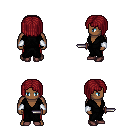
a pixel art fantasy rpg character, male body template, human, dark skin, gray robe, red pants, brunette pageboy hairstyle, white cloth bracers, maroon shoes, dagger, four views (front, back, left, right), 2x2 character sprite sheet, small pixel art, hard edges, no anti-aliasing